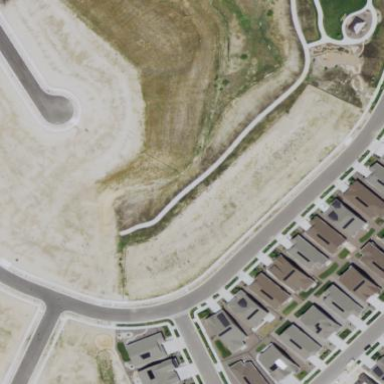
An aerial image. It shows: Single-family residential area.